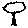
Label: tree